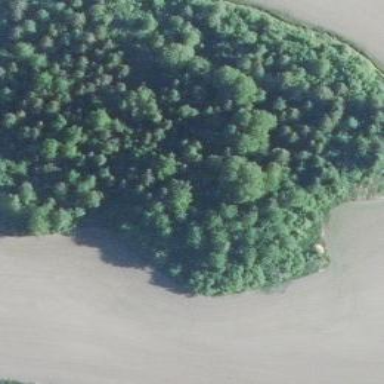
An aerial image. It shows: Forest area.